Question: I'm using bootstrap 3. Below is my layout. How do I make the bottom level of 'w' and 'x' equal so that 'y' would not be overlaped in 'xs'?
'''
<div id="rx">
<div class="row-fluid">
<div class="span12"></div>
</div>
<div class="col-xs-8 col-sm-push-2 col-sm-7 col-md-push-4 col-md-5">
<!--DIV W-->
</div>
<div class="col-xs-4 col-sm-push-2 col-sm-3 col-md-push-4 col-md-3">
<!--DIV X-->
</div>
<div class="col-xs-12 col-sm-pull-10 col-sm-2 col-md-pull-8 col-md-4">
<!--DIV Y-->
</div>
<div class="col-xs-12 col-sm-12 col-md-12" id="nk">
<!--DIV Z-->
</div>
</div>
</div>
'''
:
In 'xs' DIV 'y' starts from the bottom level of 'x'. Therefore 'y' overlaps 'w'

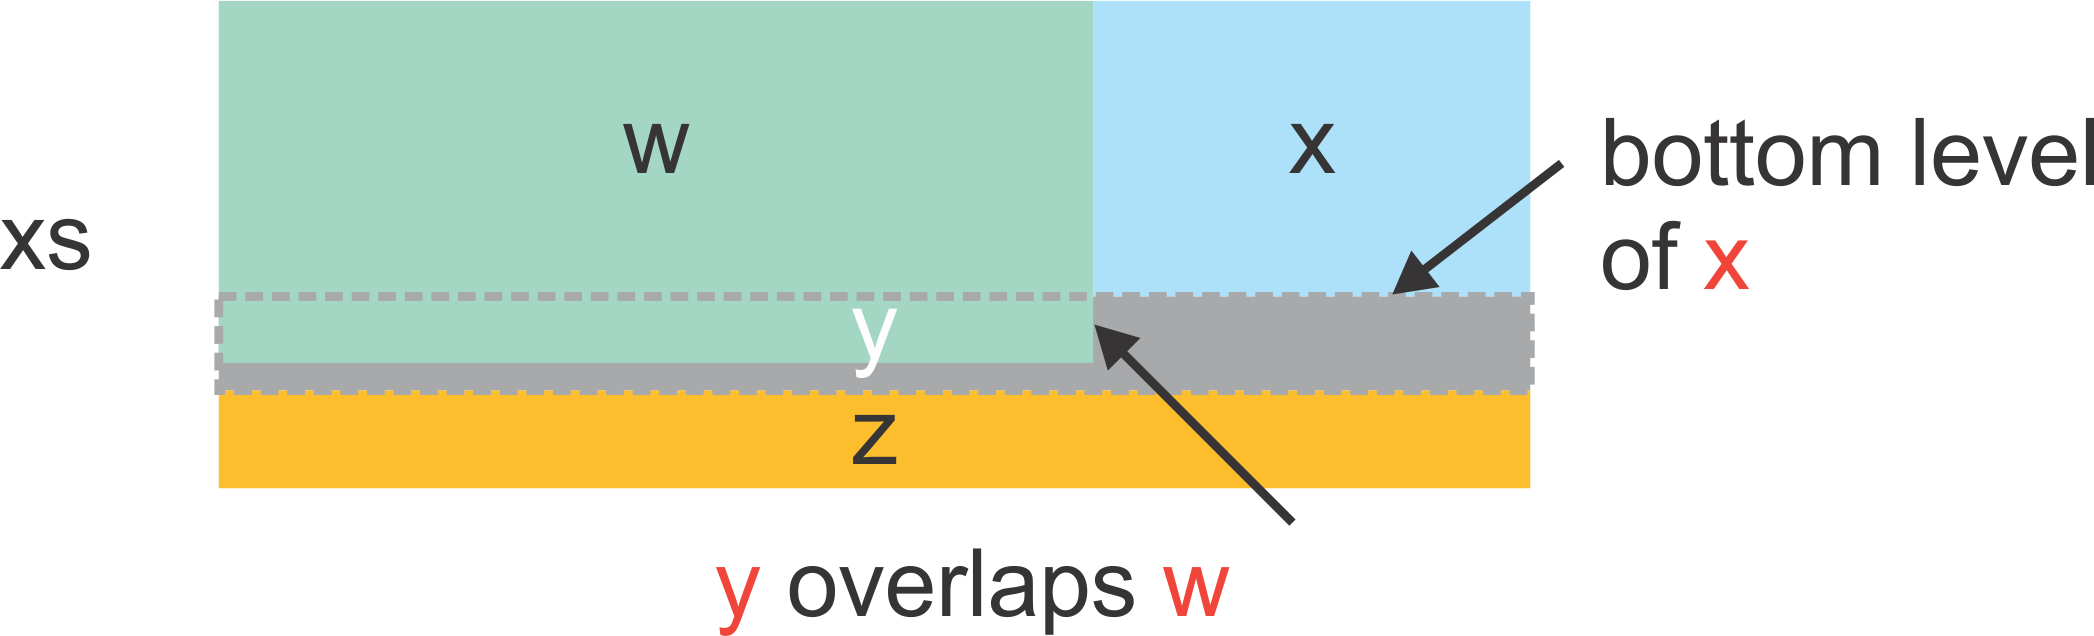
Answer: Just wrap 'w' and 'x' in a row and add a 'min-height' to 'w' and 'x' like this:
'''
.wbox {
background-color: #333;
min-height:100px;
}
.xbox{
background-color: #FFF;
min-height:100px;
}
'''
Here's a jsfiddle: <URL>
Also, unless you're still using Bootstrap v2, the is deprecated in Bootstrap v3+. Just keep a normal row within a container-fluid to achieve what you want.